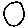
Label: circle